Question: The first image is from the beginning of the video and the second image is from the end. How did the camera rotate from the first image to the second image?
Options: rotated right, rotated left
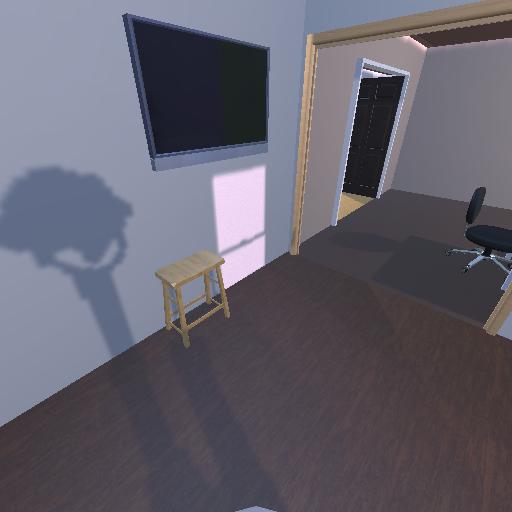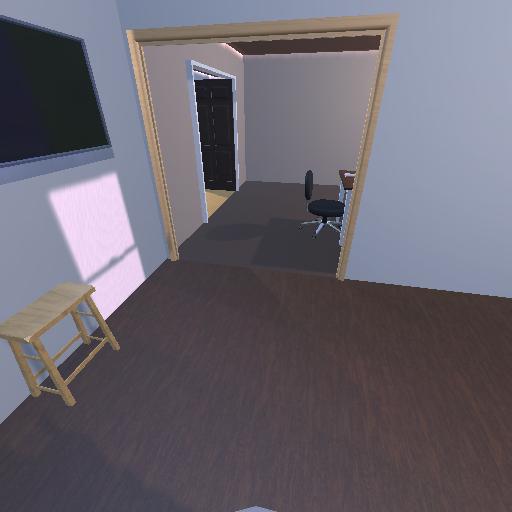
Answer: rotated right